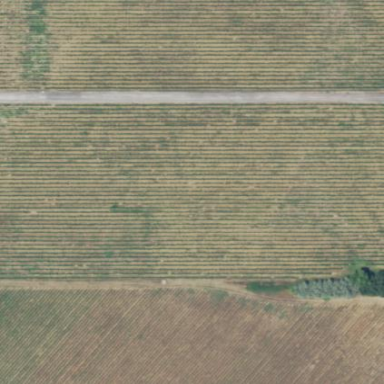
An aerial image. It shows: Vineyard with grape crops.